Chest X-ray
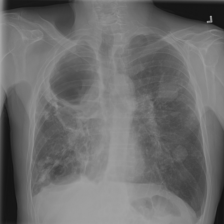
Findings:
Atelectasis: negative
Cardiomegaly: negative
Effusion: negative
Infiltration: negative
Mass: negative
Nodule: negative
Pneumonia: negative
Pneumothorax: negative
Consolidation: negative
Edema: negative
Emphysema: negative
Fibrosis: negative
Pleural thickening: negative
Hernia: negative